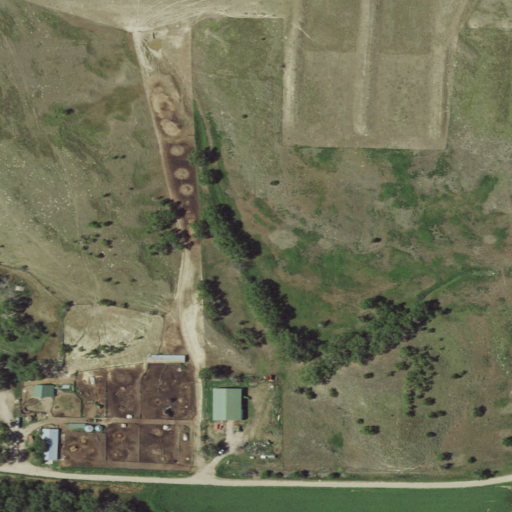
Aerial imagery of valley in Nebraska named Government Canyon containing grassland, open development, woody wetlands, and low intensity development